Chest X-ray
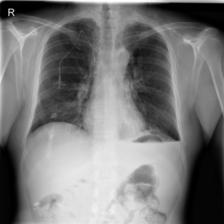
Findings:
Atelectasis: negative
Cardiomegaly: negative
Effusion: negative
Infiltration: negative
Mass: negative
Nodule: negative
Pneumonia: negative
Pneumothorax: negative
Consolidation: negative
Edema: negative
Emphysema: negative
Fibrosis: negative
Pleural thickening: negative
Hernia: negative